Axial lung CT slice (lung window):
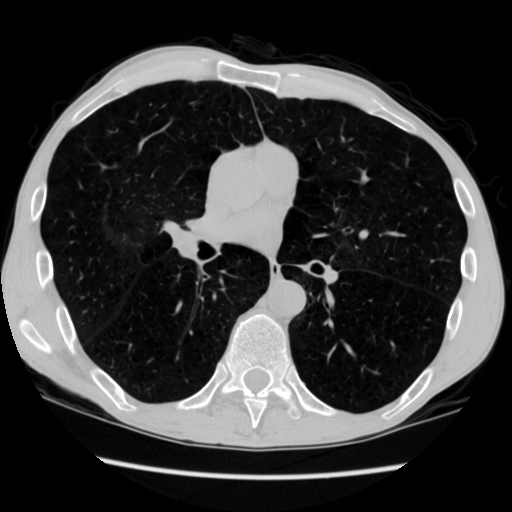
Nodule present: no